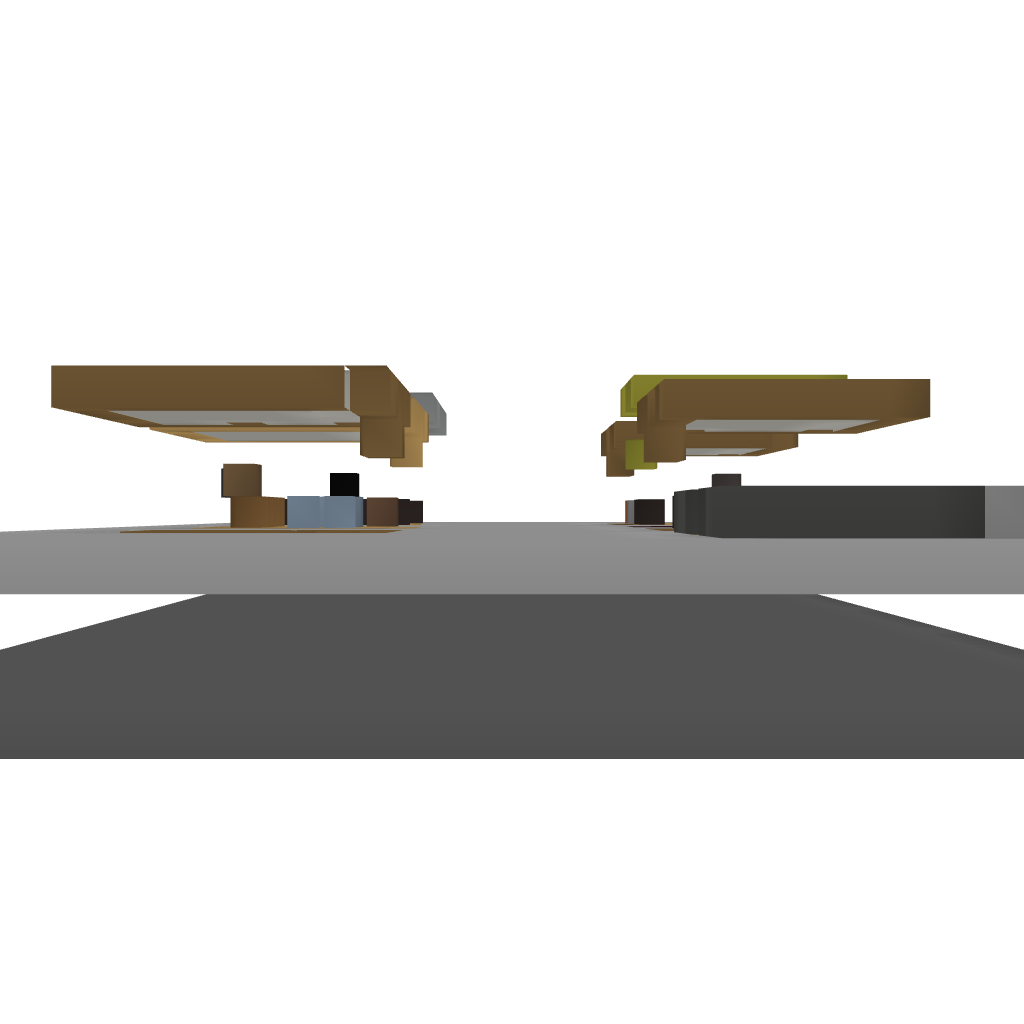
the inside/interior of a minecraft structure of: A small town